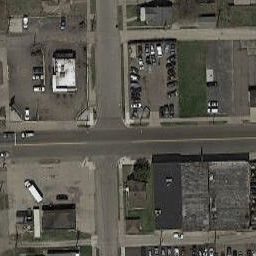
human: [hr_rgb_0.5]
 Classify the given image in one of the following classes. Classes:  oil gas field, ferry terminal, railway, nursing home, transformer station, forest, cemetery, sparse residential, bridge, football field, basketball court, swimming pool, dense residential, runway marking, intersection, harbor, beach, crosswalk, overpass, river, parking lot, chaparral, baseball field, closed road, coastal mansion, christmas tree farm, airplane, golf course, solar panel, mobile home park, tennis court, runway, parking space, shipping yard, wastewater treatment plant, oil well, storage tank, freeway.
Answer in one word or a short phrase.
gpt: intersection